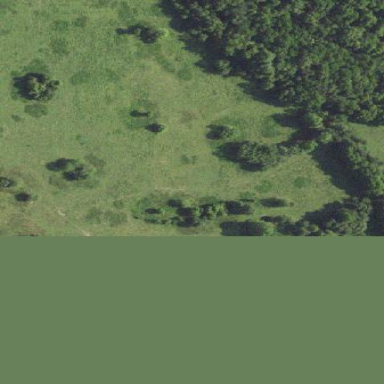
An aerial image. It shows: Beautiful meadow.